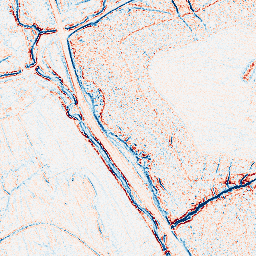
Category: edge_preserving
Decomposition family: bilateral
Decomposition parameters: d: 5
sigma_color: 75
sigma_space: 25
Upsampling method: quadratic
Upsampling parameters: scale: 2
Upsampling scale: 2